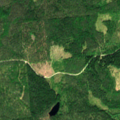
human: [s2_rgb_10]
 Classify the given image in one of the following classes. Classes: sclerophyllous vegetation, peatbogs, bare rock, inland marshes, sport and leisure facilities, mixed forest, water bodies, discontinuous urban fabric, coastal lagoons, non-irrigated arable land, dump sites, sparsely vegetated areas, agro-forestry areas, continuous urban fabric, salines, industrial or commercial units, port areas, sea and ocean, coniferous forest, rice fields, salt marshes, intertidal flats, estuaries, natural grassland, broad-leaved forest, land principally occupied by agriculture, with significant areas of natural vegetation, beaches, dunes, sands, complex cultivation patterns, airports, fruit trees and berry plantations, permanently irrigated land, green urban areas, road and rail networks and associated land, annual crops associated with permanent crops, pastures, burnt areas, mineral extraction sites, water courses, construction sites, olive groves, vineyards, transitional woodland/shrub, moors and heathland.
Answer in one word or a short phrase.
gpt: coniferous forest, mixed forest